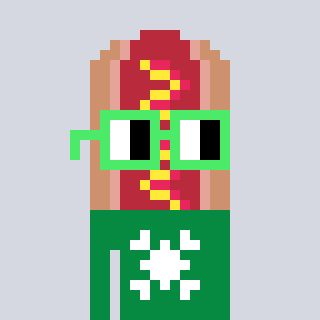
a pixel art character with square light green glasses, a hotdog-shaped head and a green-colored body on a cool background